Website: bh-photo
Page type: customer-info-address
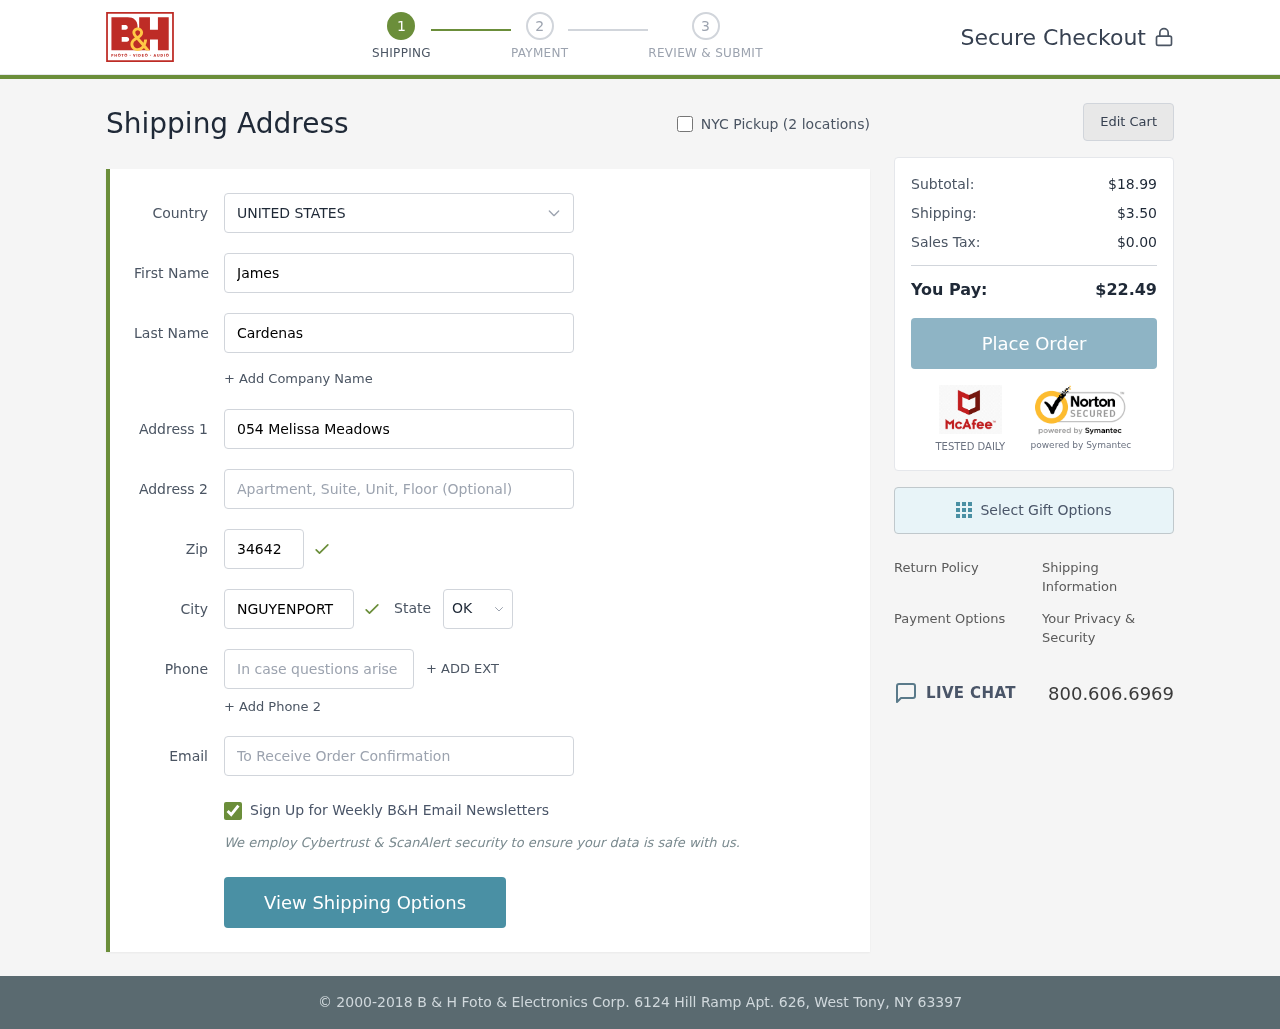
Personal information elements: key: PII_CITY
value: Nguyenport
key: PII_COUNTRY
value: United States
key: PII_EMAIL
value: jamescardenas@yahoo.com
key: PII_FIRSTNAME
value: James
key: PII_LASTNAME
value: Cardenas
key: PII_PHONE
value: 3709113182
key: PII_POSTCODE
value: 34642
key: PII_STATE_ABBR
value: OK
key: PII_STREET
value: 054 Melissa Meadows
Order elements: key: ORDER_SUBTOTAL
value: $18.99
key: ORDER_SHIPPING_COST
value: $3.50
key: ORDER_TAX
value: $0.00
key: ORDER_TOTAL
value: $22.49